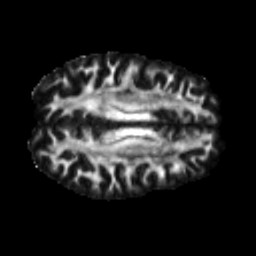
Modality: FA
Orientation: axial
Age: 46
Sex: male
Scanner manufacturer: siemens
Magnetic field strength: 3 T
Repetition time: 5.5 s
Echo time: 0.101 s